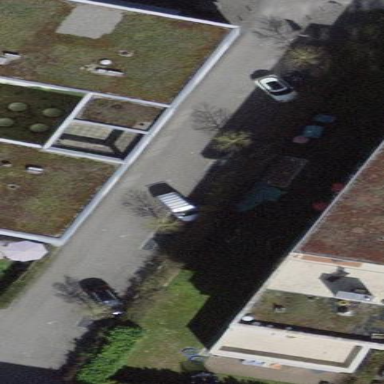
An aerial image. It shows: Diagonal street-side parking area.